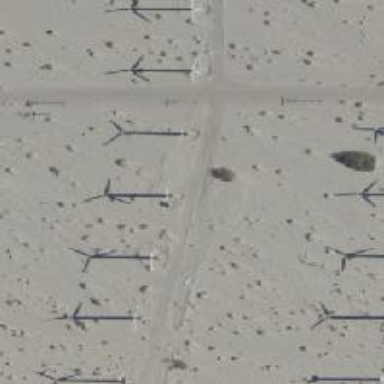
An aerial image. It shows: Wind turbine generating electricity through horizontal axis method. The source of the generator is wind.